Aerial crown-view tile of a tropical tree (Barro Colorado Island, Panama), acquired 20241014:
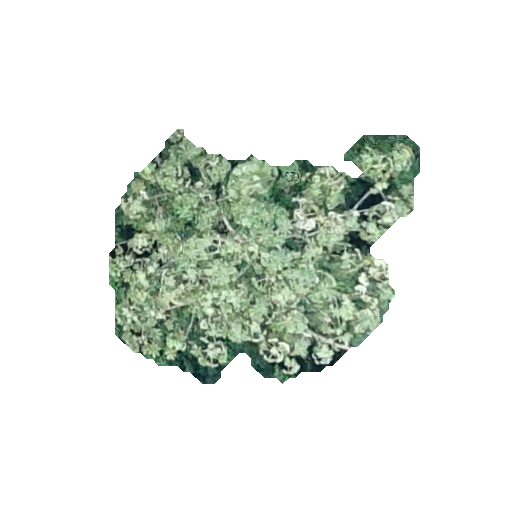
Species: Cecropia insignis
GBIF accepted scientific name: Cecropia insignis
Crown area: 88.359 m²